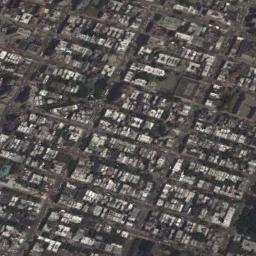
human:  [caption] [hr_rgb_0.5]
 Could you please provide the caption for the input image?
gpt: The commercial area is consist of many buildings .

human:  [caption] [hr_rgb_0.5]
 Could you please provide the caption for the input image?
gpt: A dense commercial area has lots of buildings and some roads go through the commercial area .

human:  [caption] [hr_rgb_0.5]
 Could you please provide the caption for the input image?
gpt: There is a road in the middle of the building .

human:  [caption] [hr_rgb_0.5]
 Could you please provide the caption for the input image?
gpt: There are many dense tall buildings and several roads and many trees in a business district .

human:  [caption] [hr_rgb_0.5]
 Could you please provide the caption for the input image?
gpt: There are many white buildings on a dense commercial area .